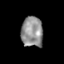
Tissue: skin
Cell type: Fibroblasts
Senescence score: 0.6843
Nuclear area (px): 648
Mean DAPI intensity: 144.5